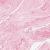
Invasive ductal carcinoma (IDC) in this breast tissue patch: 0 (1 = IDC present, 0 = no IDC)